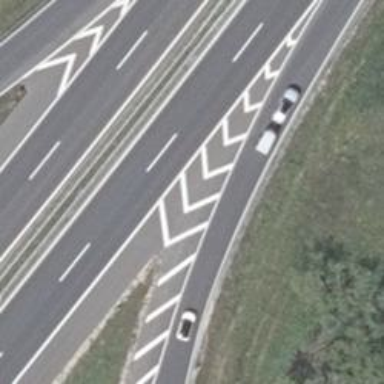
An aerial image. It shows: Motorway trunk link.